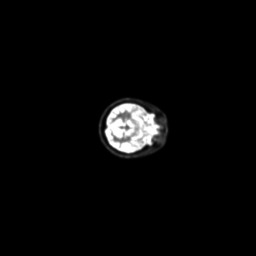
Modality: PET
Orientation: axial
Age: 40
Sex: male
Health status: ill